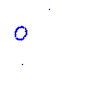
Particle: proton